Question: Is this a UIButton? If it is, how is the background red done? Obviously, it is not
red UIColor? Is there same tool or utility included with Xcode to allow making buttons
like this?

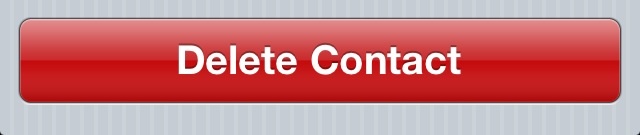
Answer: You can generate similar buttons with private class 'UIGlassButton'.
I saw it first here <URL> by @schwa.
Run an app with this code in your iOS simulator to create a custom button (or in the device, save to $(APP)/Documents and enable iTunes file sharing).
'''
Class theClass = NSClassFromString(@"UIGlassButton");
UIButton *theButton = [[[theClass alloc] initWithFrame:CGRectMake(10, 10, 120, 44)] autorelease];
// Customize the color
[theButton setValue:[UIColor colorWithHue:0.267 saturation:1.000 brightness:0.667 alpha:1.000] forKey:@"tintColor"];
//[theButton setTitle:@"Accept" forState:UIControlStateNormal];
[self.view addSubview:theButton];
UIGraphicsBeginImageContext(theButton.frame.size);
CGContextRef theContext = UIGraphicsGetCurrentContext();
[theButton.layer renderInContext:theContext];
UIImage *theImage = UIGraphicsGetImageFromCurrentImageContext();
NSData *theData = UIImagePNGRepresentation(theImage);
[theData writeToFile:@"/Users/<# your user #>/Desktop/button.png" atomically:NO];
UIGraphicsEndImageContext();
'''
Once you obtain the png, use it as button background.
Alternatively, you can <URL>.